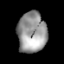
Tissue: lung
Cell type: Epithelial cells
Senescence score: 0.2397
Nuclear area (px): 1153
Mean DAPI intensity: 152.047